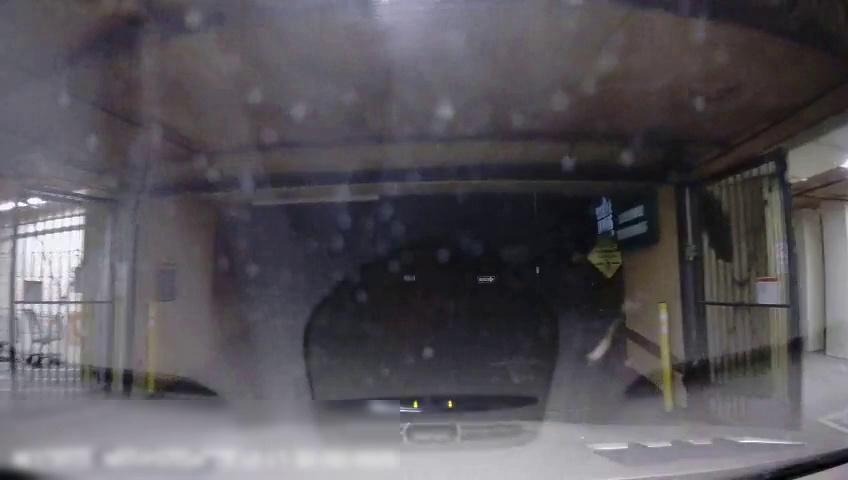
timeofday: Night
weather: Other
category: Drivable Space
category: Traffic | Signs
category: Traffic | Signs